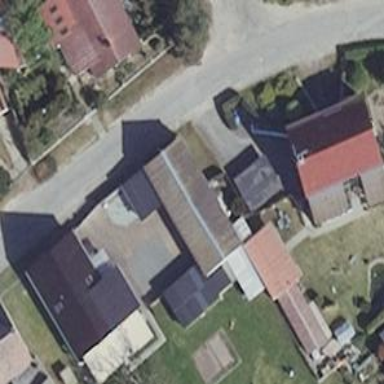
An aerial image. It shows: Shed.